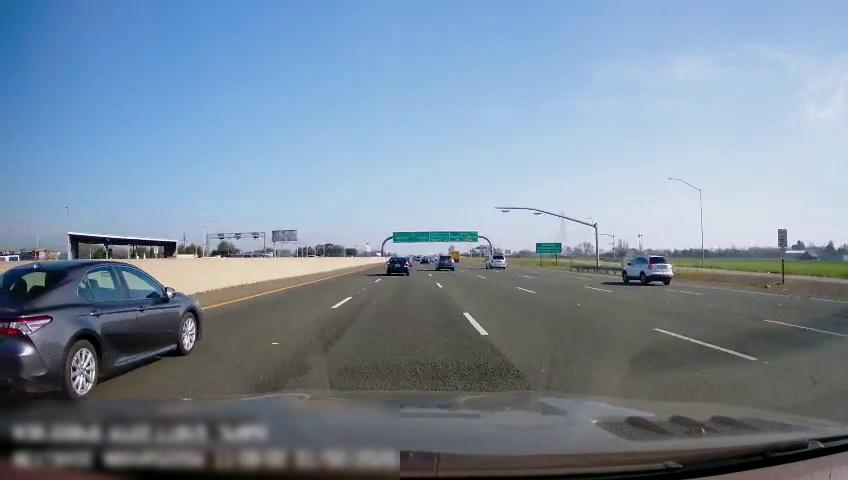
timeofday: Day
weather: Sunny
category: Drivable Space
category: Drivable Space
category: Vehicles | SUV
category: Vehicles | SUV
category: Vehicles | Truck
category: Vehicles | SUV
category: Vehicles | Van
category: Vehicles | Car
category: Lanes | Alternate Lane
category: Lanes | Current Lane
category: Lanes | Current Lane
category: Lanes | Alternate Lane
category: Lanes | Alternate Lane
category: Lanes | Alternate Lane
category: Lanes | Alternate Lane
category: Traffic | Signs
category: Traffic | Signs
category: Traffic | Signs
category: Traffic | Signs